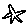
Label: star